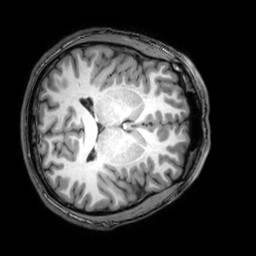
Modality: T1w
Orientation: axial
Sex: male
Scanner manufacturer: philips
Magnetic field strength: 3 T
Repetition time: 0.008194 s
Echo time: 0.00375 s